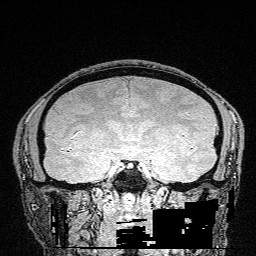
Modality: FLASH
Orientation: sagittal
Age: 31
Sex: male